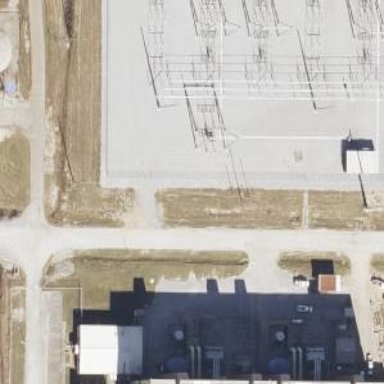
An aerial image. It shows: Switch used for power control.